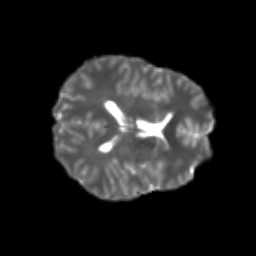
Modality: T2w
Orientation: axial
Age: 21
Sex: male
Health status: healthy
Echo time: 0.074 s